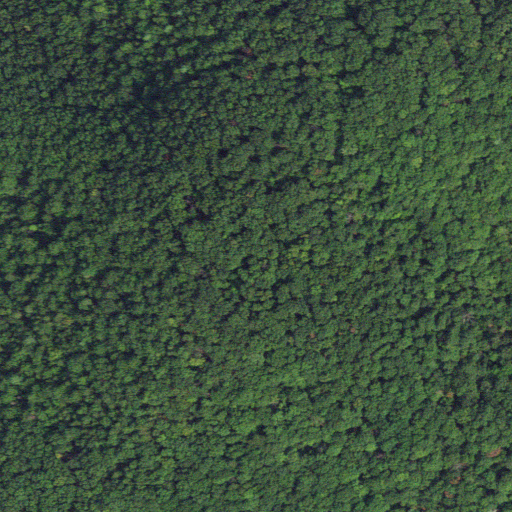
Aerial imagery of mountain in Virginia named Varner Hill containing deciduous forest and mixed forest